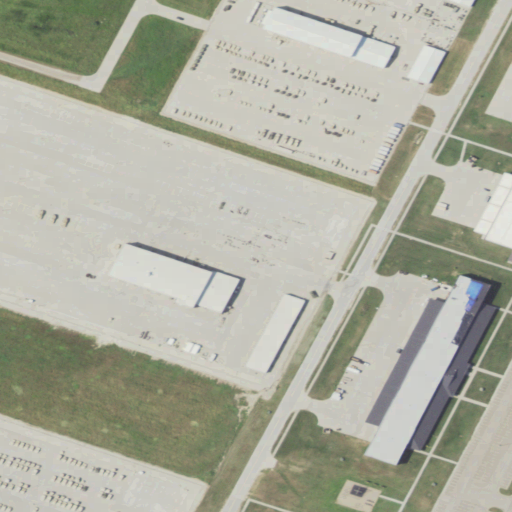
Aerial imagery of ridge(s) in Kansas named Arnold Divide containing high intensity development, medium intensity development, low intensity development, open development, and grassland